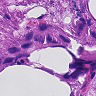
Metastatic tissue present: yes